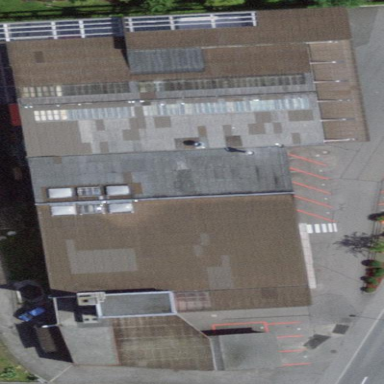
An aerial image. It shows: Industrial building.